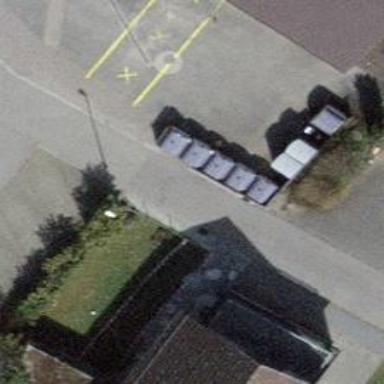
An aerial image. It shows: Recycling container for scrap metal at recycling facility.